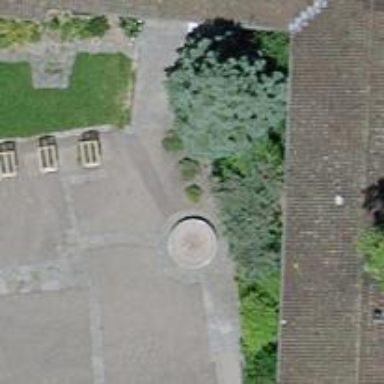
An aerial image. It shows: Fountain.